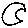
Label: moon